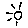
Label: sun